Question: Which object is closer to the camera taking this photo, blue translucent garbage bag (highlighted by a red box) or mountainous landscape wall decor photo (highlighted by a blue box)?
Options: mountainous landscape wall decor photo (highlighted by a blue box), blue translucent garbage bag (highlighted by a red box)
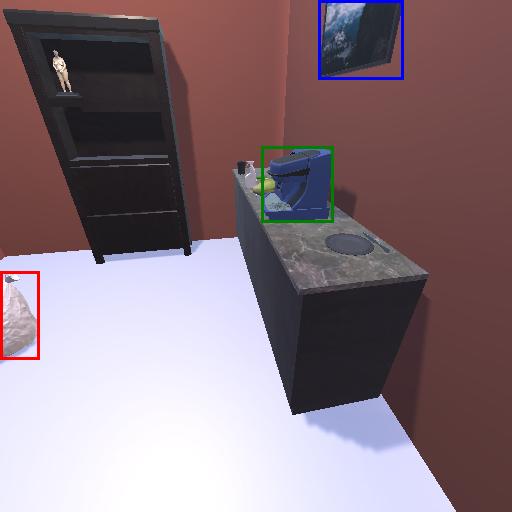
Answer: mountainous landscape wall decor photo (highlighted by a blue box)